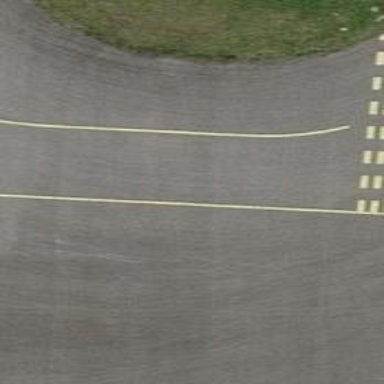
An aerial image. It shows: Image of taxiway at airport.